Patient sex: F
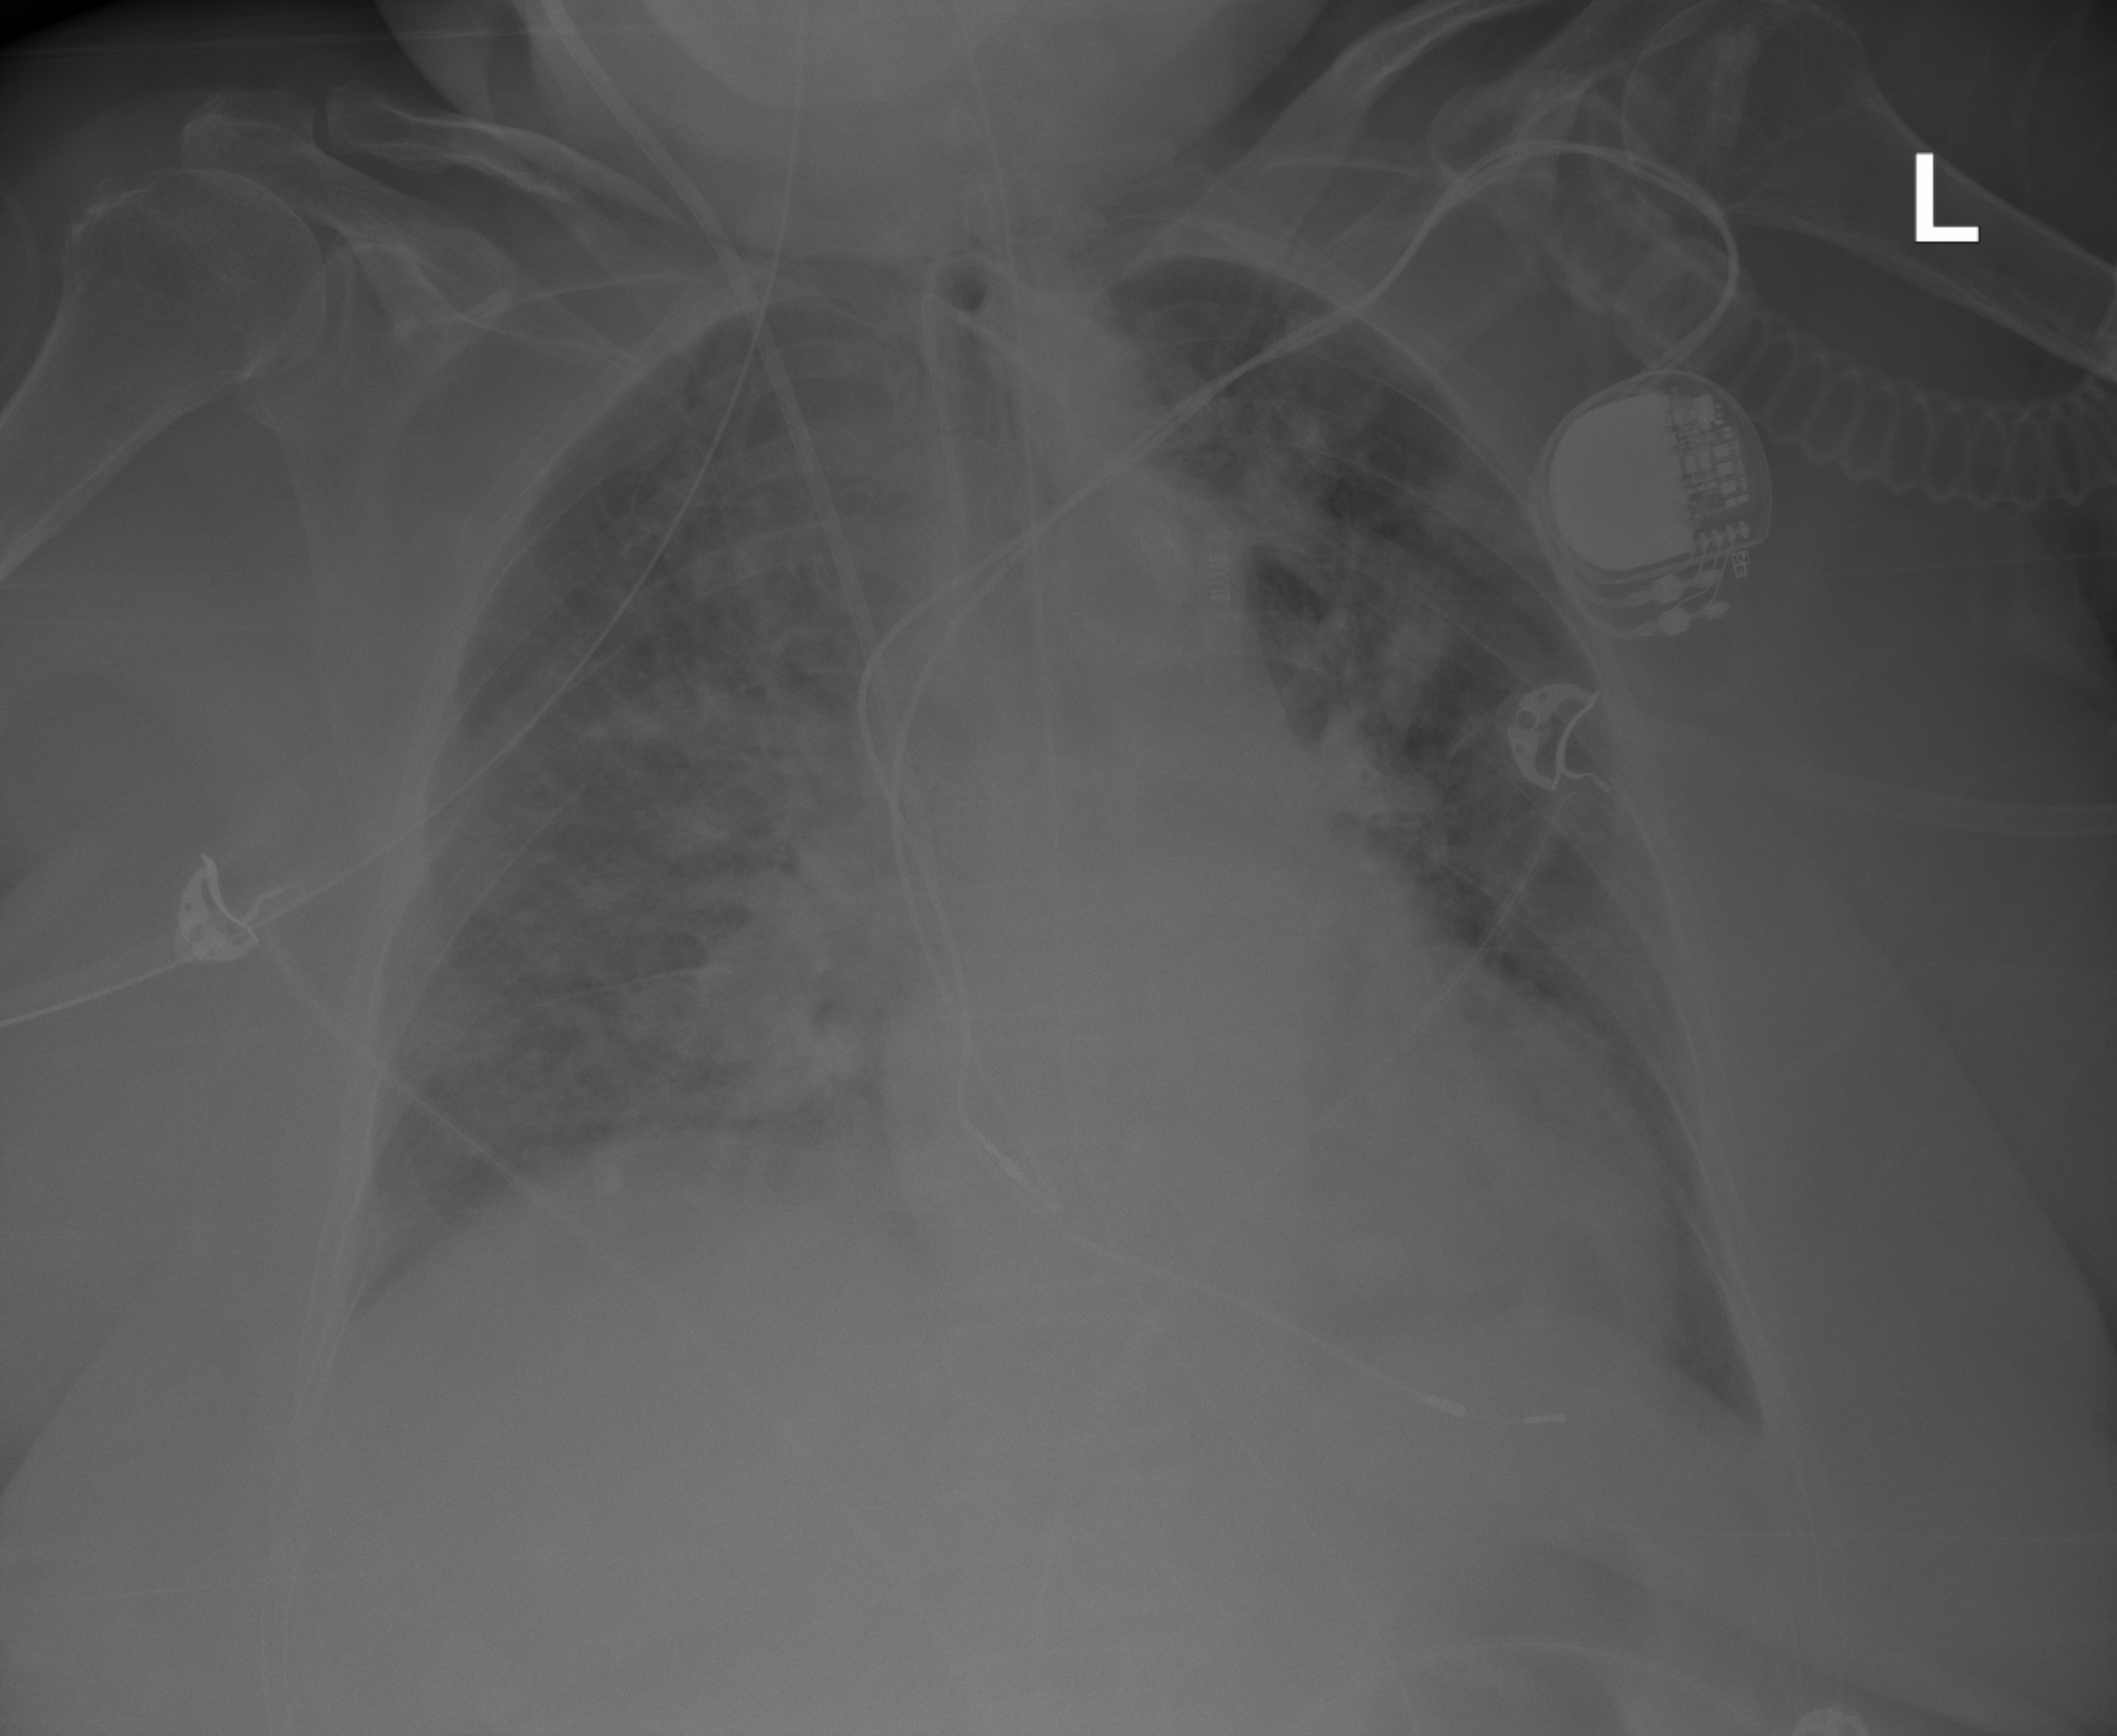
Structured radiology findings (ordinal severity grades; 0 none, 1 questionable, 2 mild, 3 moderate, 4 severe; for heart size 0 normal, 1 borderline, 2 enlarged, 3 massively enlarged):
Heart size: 2
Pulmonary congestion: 2
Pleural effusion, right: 2
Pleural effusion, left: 0
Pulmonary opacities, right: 3
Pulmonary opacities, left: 0
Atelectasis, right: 0
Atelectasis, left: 2